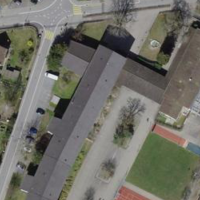
EUNIS habitat code: 54
Species observed at this site:
Aesculus hippocastanum